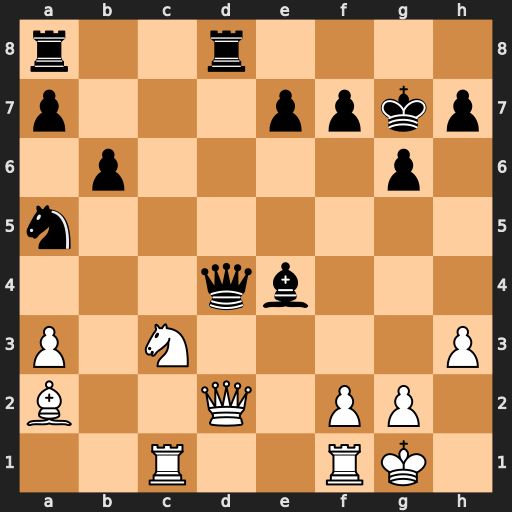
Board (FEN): r2r4/p3ppkp/1p4p1/n7/3qb3/P1N4P/B2Q1PP1/2R2RK1
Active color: w
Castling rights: -
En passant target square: -
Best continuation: Qxd4+ Rxd4 Nxe4